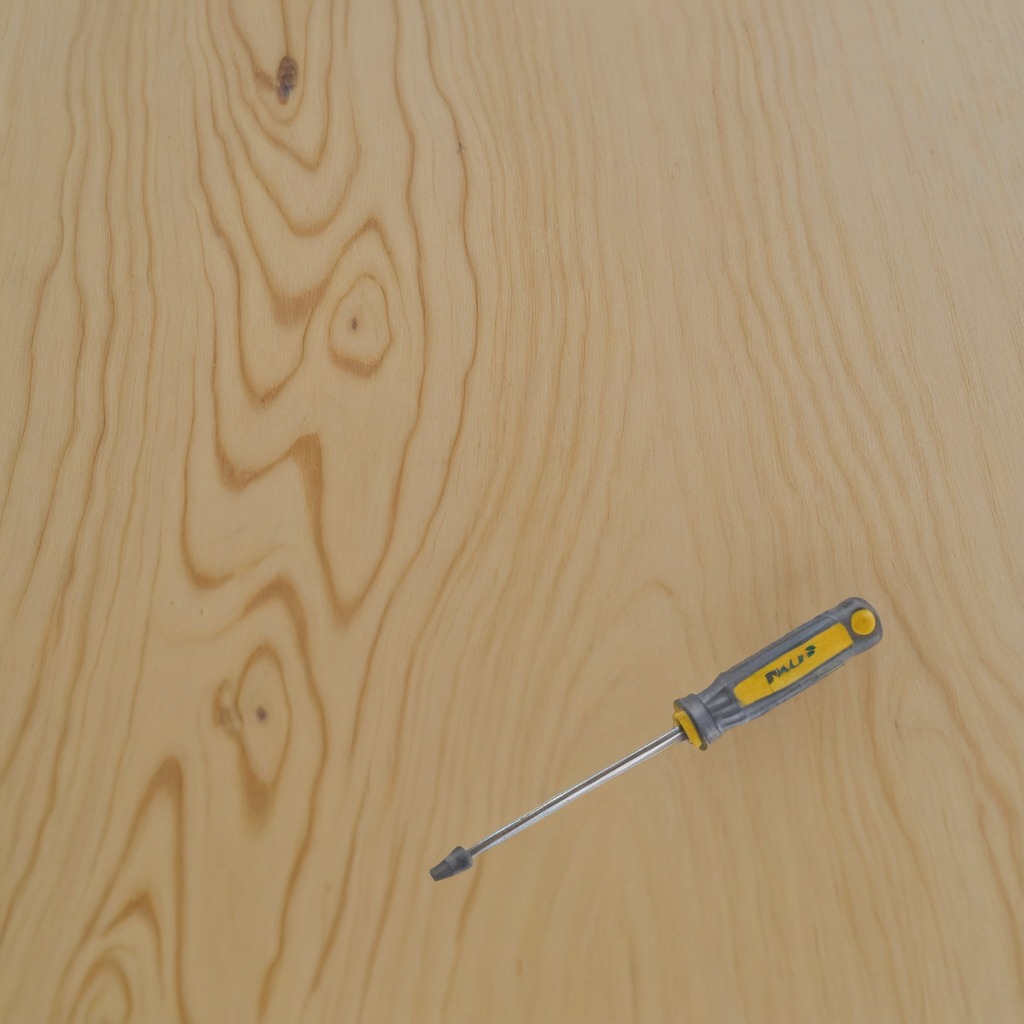
A screwdriver is lying on a plywood surface in a paint workshop lit by afternoon window light.